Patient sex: M
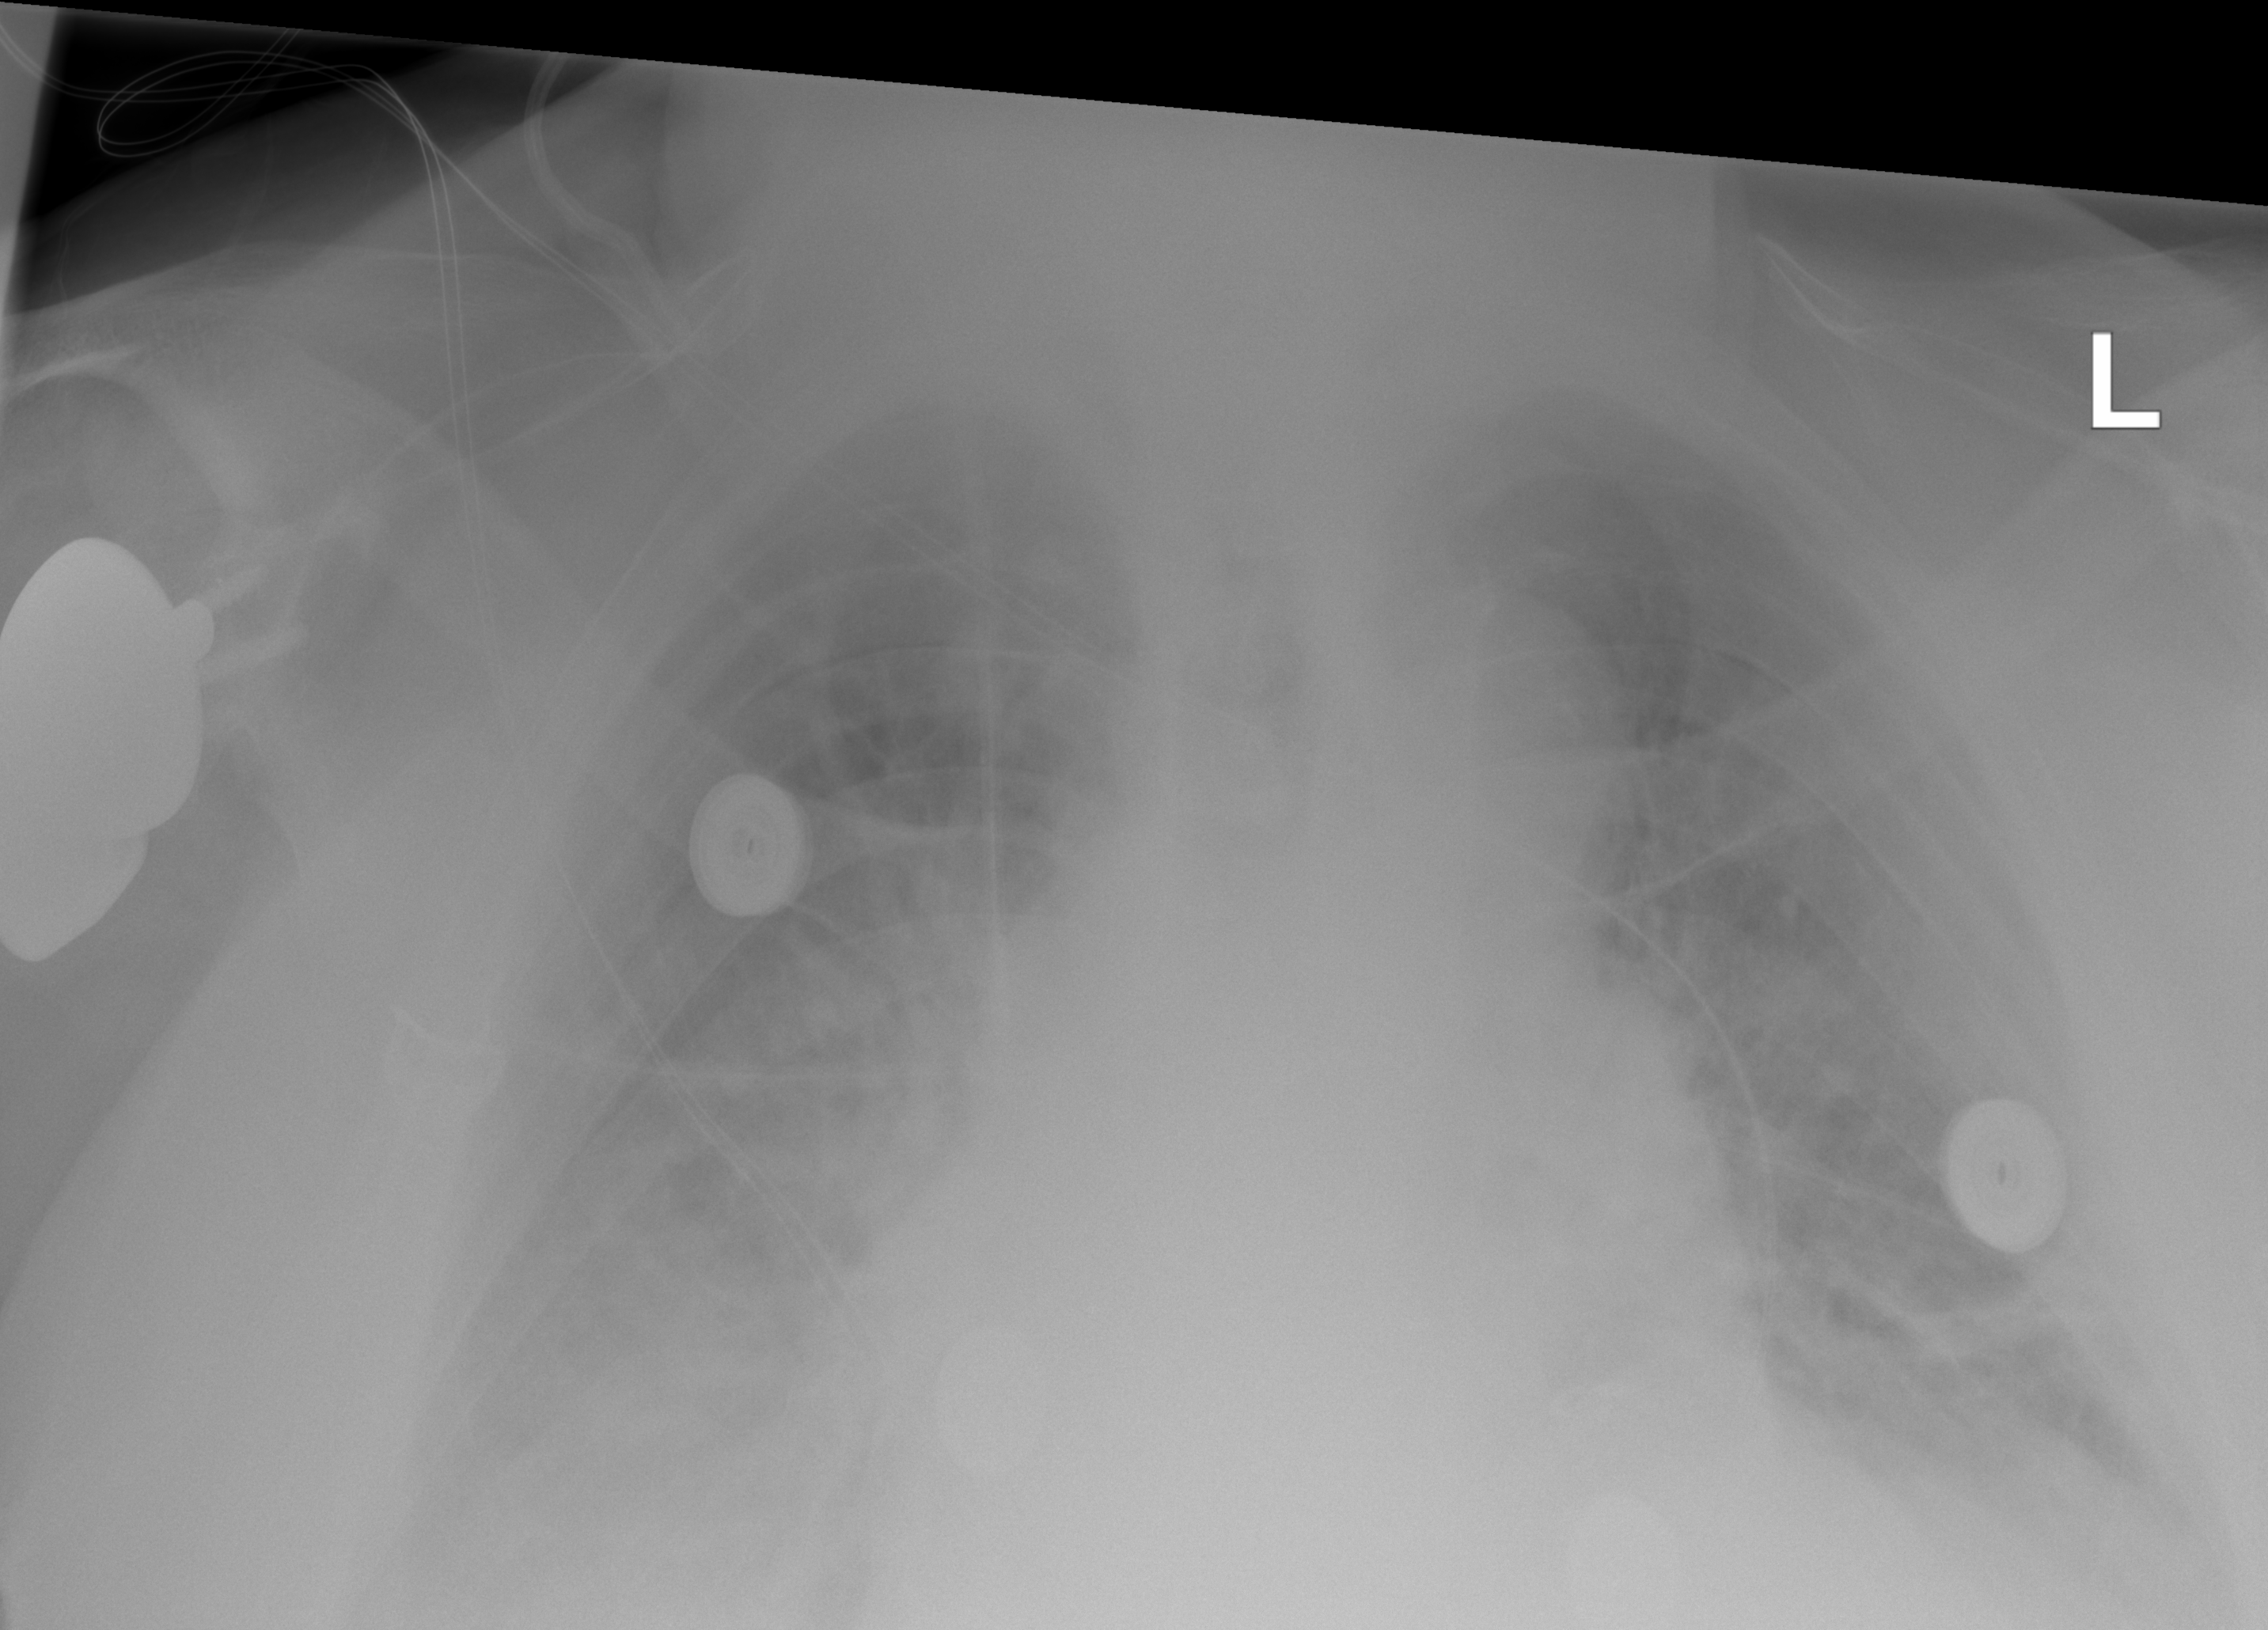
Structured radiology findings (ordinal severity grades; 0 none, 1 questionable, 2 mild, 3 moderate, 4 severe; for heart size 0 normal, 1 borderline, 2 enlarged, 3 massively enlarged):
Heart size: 2
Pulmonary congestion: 2
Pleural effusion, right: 3
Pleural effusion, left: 2
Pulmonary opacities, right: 0
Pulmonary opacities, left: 0
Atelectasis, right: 2
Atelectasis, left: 2